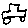
Label: car